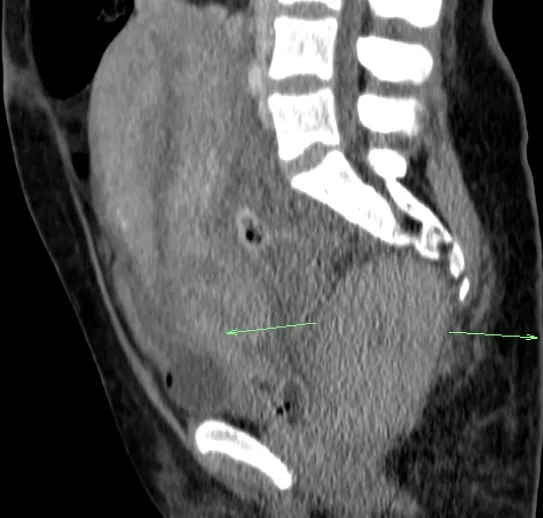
CT image of retro rectal and pelvic retroperitoneal hematoma fused from a perineal laceration associated with childbirth.
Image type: radiology (ct)